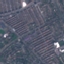
Land use / land cover: Residential